Aerial crown-view tile of a tropical tree (Barro Colorado Island, Panama), acquired 20250317:
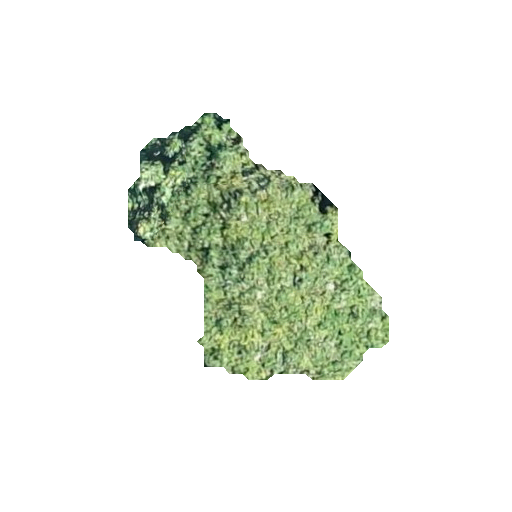
Species: Cecropia insignis
GBIF accepted scientific name: Cecropia insignis
Crown area: 60.352 m²